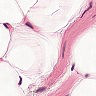
Metastatic tissue present: no